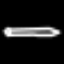
Label: pencil